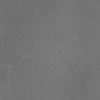
Atmospheric dust classification: dusty